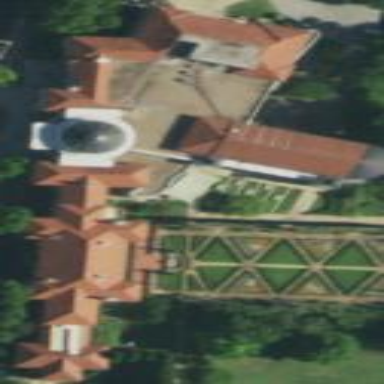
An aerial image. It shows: Museum housed in building.